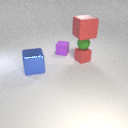
large red rubber cube above small red rubber cube